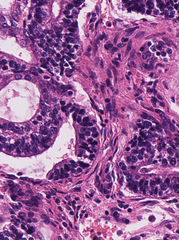
Tumor epithelial tissue: yes
Tumor-associated stroma tissue: yes
Normal tissue: no